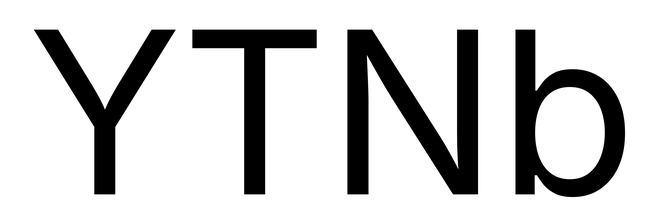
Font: Inter_Regular